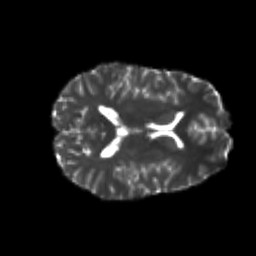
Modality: T2w
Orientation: axial
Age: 24
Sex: female
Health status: healthy
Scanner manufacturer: philips
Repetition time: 7.393 s
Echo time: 0.08599 s